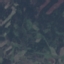
Land use / land cover: HerbaceousVegetation